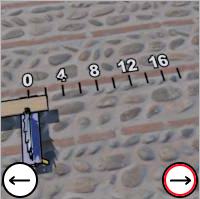
Task: length
Answer: 2
First scale value: 4.0